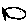
Label: fish